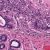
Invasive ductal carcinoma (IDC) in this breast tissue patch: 0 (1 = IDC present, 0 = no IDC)